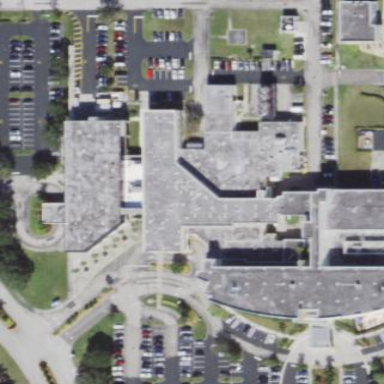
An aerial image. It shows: Hospital building.